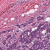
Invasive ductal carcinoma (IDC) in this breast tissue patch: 1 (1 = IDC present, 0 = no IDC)